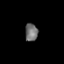
Tissue: prostate
Cell type: T cells
Senescence score: 0.3351
Nuclear area (px): 226
Mean DAPI intensity: 108.876